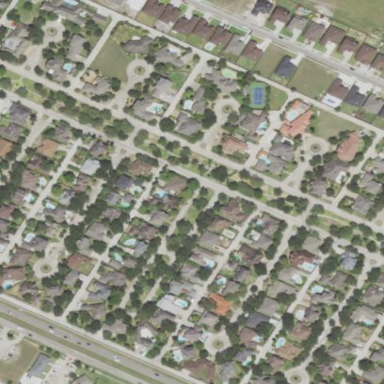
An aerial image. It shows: Residential area consisting of single-family homes.